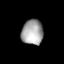
Tissue: lung
Cell type: Epithelial cells
Senescence score: 0.06765
Nuclear area (px): 531
Mean DAPI intensity: 163.917